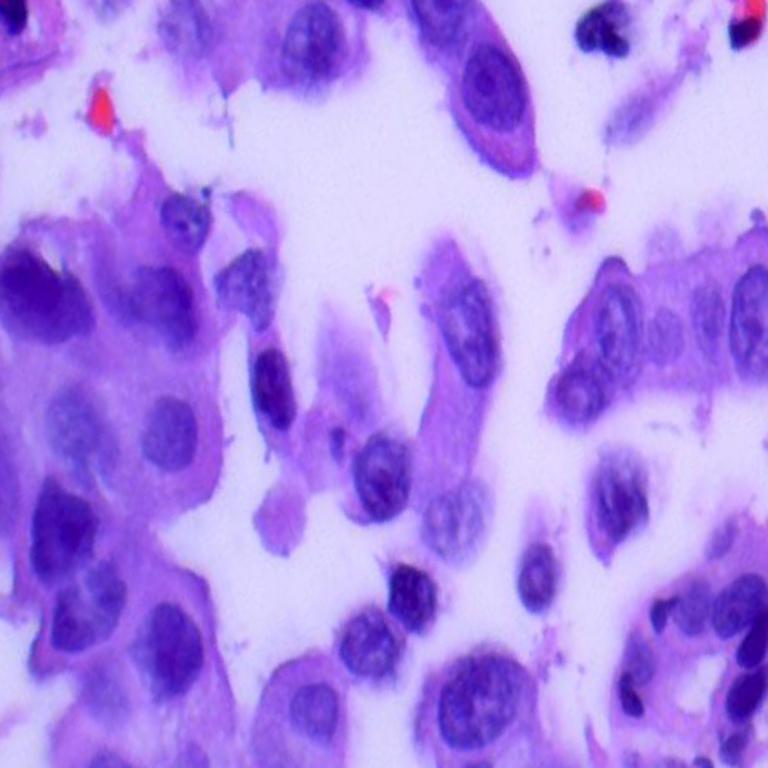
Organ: lung
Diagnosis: adenocarcinomas